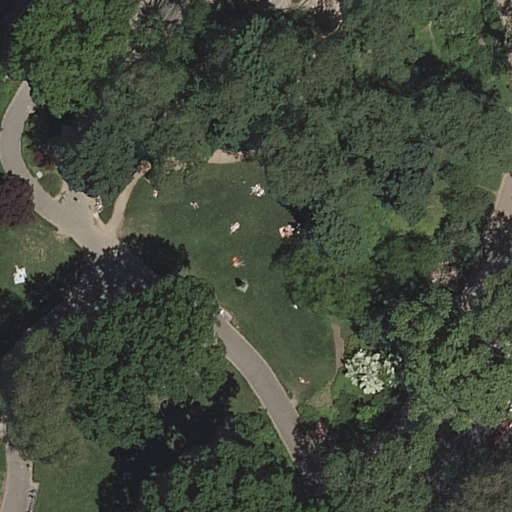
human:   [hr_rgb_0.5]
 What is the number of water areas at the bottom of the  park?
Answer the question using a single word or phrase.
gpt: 1

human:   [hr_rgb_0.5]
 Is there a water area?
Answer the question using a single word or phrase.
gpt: yes

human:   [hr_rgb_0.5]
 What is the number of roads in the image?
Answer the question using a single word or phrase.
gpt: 7

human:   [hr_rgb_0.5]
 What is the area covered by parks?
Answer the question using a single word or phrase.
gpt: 10625m2

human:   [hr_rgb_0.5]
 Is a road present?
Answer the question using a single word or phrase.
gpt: yes

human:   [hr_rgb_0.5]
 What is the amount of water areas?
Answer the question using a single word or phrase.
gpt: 1

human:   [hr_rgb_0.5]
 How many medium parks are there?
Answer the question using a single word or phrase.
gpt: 0

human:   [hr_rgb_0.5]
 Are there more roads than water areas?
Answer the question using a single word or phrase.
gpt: yes

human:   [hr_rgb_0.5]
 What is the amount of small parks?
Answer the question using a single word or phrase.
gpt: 0

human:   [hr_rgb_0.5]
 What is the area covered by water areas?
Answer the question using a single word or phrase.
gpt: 165m2

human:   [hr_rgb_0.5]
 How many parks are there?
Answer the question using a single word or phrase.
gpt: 1

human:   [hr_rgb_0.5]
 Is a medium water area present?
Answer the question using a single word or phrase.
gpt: yes

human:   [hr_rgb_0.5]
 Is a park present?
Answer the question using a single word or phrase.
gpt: yes

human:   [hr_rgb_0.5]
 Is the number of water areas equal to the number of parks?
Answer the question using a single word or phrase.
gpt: yes

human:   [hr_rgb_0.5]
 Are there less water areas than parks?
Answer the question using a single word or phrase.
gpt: no

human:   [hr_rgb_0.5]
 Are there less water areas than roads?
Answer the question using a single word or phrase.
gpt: yes

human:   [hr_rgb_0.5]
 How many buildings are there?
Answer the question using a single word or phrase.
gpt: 0

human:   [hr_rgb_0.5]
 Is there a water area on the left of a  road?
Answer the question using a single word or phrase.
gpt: yes

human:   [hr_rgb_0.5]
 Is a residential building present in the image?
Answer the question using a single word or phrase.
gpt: no

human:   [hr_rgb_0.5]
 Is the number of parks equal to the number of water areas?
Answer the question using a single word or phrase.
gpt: yes

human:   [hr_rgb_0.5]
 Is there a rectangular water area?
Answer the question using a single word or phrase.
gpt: yes

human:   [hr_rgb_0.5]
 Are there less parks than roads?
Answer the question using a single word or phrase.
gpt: yes

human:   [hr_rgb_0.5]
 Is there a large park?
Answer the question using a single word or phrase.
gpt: yes

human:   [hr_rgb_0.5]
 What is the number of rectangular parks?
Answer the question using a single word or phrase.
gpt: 1

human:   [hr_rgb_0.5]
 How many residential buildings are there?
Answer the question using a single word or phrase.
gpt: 0

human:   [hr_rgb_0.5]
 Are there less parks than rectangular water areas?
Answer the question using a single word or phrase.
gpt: no

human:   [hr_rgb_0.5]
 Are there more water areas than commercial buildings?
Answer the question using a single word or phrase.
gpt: yes

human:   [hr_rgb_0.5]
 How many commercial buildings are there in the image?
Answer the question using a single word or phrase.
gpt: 0

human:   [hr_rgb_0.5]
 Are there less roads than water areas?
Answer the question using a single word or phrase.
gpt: no

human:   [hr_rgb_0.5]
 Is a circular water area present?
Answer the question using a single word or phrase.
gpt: no

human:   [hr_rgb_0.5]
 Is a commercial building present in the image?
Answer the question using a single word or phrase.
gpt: no

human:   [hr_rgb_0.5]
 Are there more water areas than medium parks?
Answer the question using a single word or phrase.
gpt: yes

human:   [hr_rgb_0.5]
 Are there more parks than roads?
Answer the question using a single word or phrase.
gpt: no

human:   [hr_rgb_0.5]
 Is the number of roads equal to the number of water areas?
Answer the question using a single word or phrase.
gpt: no

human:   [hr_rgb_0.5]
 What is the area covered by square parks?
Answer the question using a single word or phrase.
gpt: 0m2

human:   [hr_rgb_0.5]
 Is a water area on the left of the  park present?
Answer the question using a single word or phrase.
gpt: no

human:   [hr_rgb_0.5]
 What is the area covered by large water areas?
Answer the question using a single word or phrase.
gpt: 0m2

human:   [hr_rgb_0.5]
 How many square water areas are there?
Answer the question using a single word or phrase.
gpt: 0

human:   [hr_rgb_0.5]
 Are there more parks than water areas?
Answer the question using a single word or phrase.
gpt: no

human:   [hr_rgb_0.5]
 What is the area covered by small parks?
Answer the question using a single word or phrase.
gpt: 0m2

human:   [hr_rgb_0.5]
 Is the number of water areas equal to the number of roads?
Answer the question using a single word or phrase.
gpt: no

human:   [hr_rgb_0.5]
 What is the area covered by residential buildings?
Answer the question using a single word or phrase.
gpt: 0m2

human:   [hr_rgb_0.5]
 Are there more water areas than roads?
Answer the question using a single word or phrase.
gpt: no

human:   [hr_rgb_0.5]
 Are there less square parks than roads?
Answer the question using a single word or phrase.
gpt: yes

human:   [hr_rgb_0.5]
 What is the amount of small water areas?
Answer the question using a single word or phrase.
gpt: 0

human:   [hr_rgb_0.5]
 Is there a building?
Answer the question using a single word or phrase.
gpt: no

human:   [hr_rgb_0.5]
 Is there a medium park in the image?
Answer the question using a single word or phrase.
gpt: no

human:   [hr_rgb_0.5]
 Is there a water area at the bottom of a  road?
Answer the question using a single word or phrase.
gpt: no

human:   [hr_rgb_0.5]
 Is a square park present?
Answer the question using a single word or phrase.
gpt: no

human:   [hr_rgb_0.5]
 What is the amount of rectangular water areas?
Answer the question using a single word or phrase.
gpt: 1

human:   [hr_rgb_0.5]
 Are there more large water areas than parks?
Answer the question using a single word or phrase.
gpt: no

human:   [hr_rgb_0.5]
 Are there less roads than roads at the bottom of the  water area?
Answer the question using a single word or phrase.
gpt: no

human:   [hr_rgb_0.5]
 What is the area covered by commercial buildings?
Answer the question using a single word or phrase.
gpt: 0m2

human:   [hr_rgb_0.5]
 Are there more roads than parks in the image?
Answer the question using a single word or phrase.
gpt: yes

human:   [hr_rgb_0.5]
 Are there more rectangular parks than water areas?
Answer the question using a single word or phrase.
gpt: no

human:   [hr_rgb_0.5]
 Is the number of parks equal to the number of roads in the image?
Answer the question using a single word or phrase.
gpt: no

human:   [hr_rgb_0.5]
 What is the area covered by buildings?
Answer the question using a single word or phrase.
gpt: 0m2

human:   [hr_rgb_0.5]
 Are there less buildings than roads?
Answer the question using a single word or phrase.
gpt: yes

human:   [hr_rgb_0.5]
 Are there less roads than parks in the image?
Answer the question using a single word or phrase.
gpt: no

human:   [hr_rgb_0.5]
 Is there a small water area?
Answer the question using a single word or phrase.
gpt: no

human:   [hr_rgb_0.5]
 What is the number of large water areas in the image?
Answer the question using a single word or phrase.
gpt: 0

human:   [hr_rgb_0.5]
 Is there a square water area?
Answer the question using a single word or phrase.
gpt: no

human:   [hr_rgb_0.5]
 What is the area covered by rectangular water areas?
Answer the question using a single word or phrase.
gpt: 165m2

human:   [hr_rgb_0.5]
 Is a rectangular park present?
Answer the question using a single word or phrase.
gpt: yes